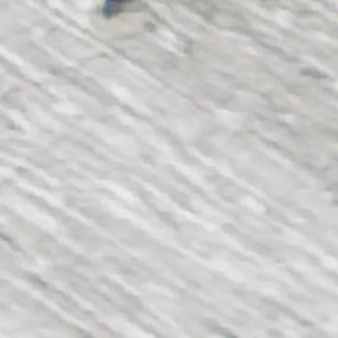
Label: other